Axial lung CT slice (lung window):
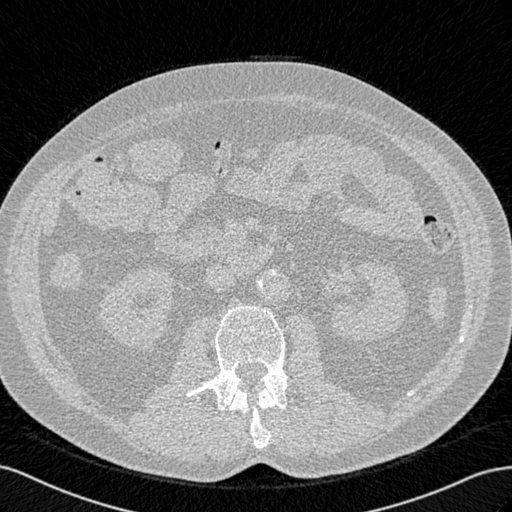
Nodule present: no